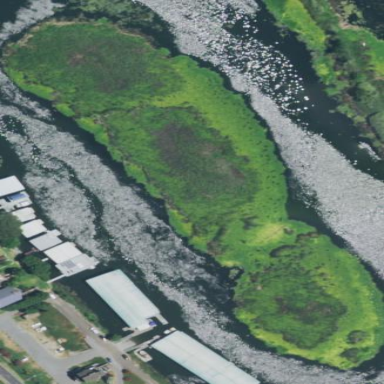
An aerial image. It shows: Marsh wetland.